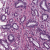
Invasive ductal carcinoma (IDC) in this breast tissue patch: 1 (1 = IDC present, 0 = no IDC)